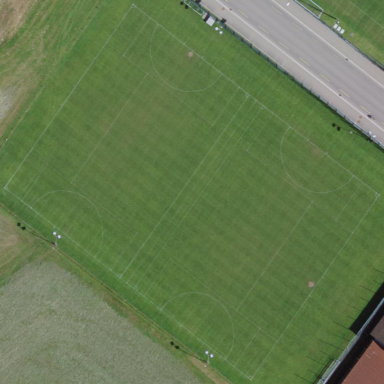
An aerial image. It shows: Soccer pitch for leisure land activities.